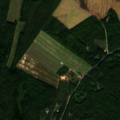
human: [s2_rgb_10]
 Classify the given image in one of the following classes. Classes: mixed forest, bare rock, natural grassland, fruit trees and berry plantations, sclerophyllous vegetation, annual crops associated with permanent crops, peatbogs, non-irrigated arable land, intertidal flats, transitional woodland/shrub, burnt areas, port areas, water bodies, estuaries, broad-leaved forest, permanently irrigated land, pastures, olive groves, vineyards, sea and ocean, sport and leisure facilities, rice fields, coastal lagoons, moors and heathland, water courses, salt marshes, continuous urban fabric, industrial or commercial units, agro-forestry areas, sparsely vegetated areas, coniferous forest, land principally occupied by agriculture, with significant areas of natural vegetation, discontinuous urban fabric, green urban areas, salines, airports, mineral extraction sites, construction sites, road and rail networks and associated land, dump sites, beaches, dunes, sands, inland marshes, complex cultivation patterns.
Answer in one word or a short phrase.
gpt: non-irrigated arable land, coniferous forest, mixed forest